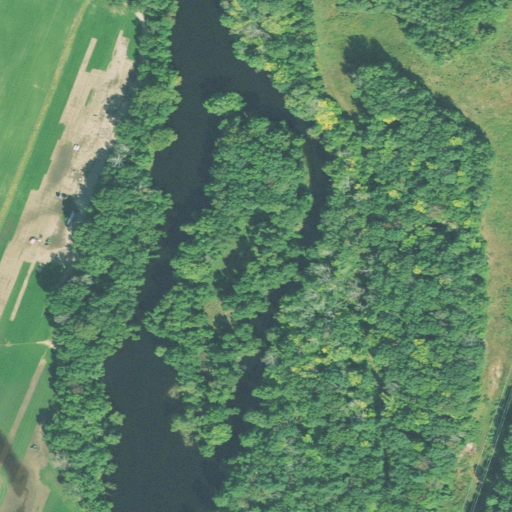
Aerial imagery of island in Connecticut named Peagscomsuck Island containing deciduous forest, woody wetlands, pasture, cultivated crops, open water, grassland, and mixed forest